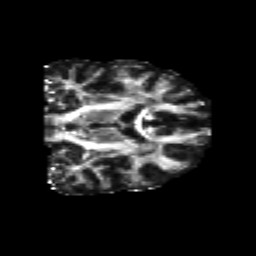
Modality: FA
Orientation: coronal
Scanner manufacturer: siemens
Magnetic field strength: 3 T
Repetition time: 6.8 s
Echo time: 0.093 s